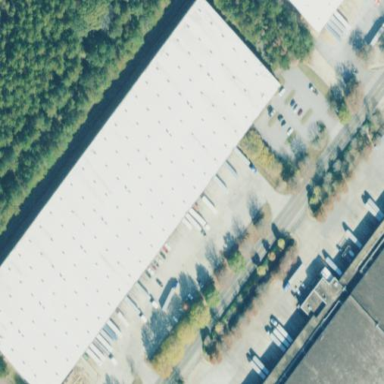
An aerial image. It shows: Warehouse building.